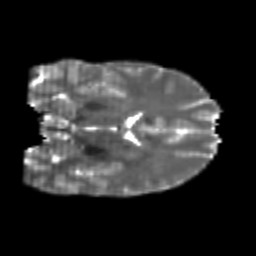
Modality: T2w
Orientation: coronal
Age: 22
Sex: male
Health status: healthy
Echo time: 0.074 s